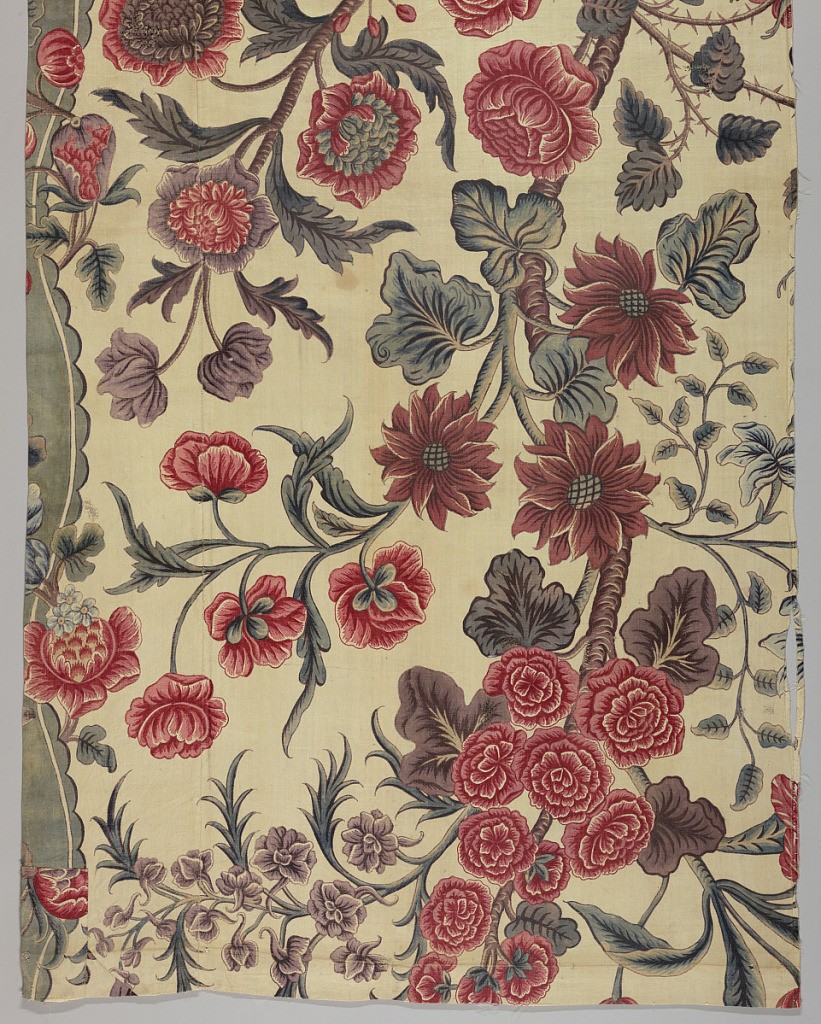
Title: Textile
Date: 1725–50
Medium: cotton Technique: mordant painted and dyed (chintz)
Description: A curving tree trunk rising from a mound, with naturalistic flowers of European character, including roses, carnations, morning glories, columbine, dahlias, and tulips. Tree trunk, mound, and outlines brown; foliage green; flowers, two shades of red, blue, reddish-brown and a violet now faded. All flowers have extensive shading. Along right side and bottom a border in blue-green, in wavy curved outline over which flowers project.
Panel cut at top; small patch of self chintz on reverse of top; bottom, small patch of plain white cotton reverse.
Colors: two reds, tow blues, two violets, yellow, black brown.